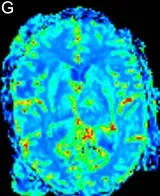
Patient 1 MRI scan of the brain shows diffuse cortico-subcortical T2 and Fluid Attenuated Inversion Recovery (FLAIR) images hyperintense lesions involving the bilateral hippocampal, the fusiform gyri, the right frontoparietal cortex, the left thalamus, and the right pulvinar. Axial perfusion weighted (PWI) image.
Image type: radiology (mri)